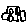
Label: car